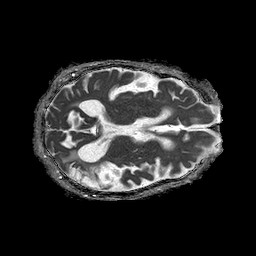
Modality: ADC
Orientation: axial
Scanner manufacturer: philips
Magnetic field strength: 1.5 T
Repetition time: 4.6 s
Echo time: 0.08941 s